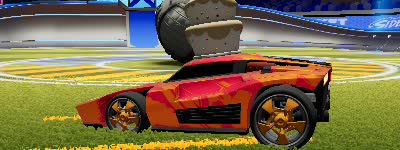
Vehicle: breakout